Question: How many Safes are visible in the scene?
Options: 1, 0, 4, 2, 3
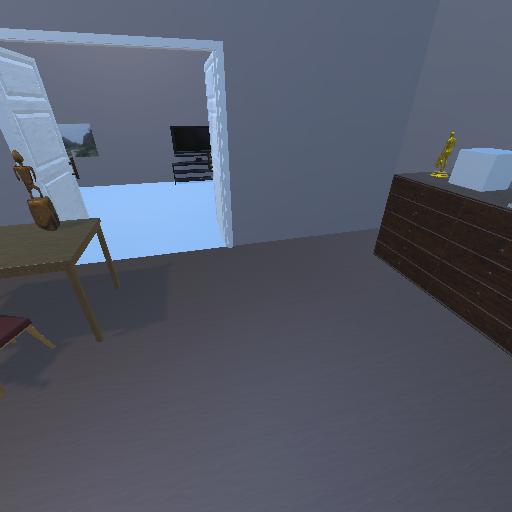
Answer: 1